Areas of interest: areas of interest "Yantian International Creative Port Building 3"
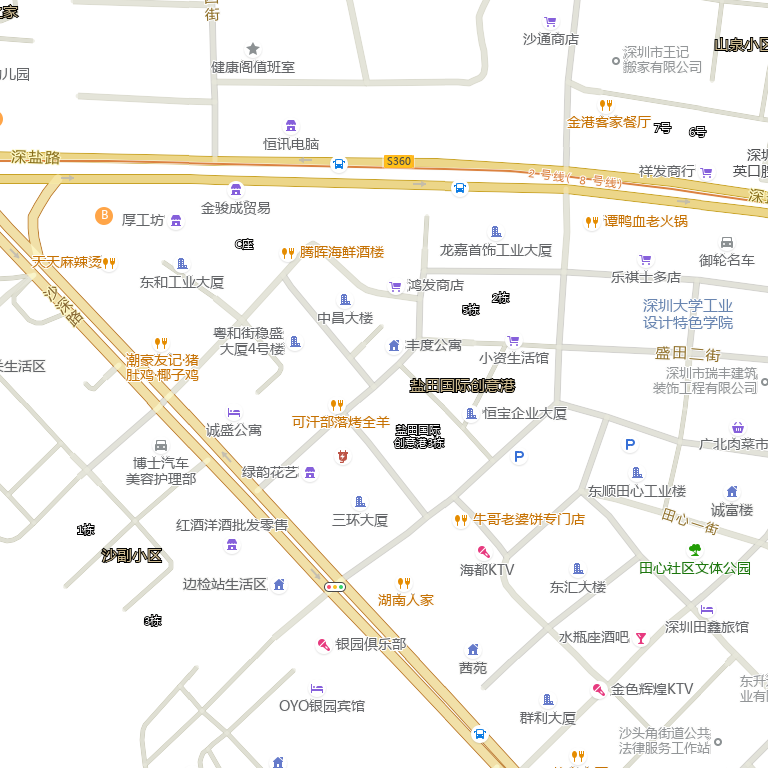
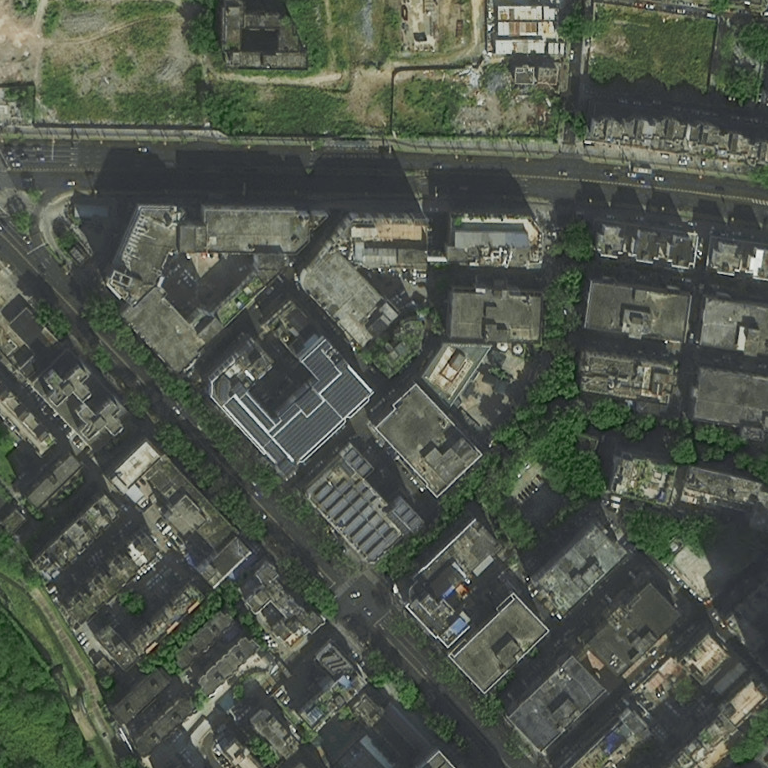